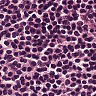
Metastatic tissue present: no